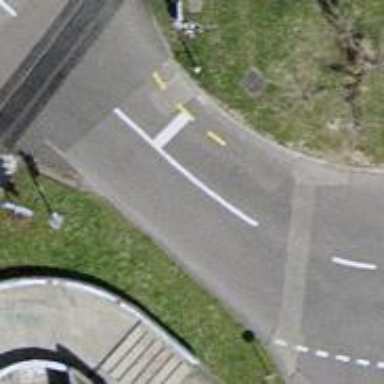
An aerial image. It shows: Road with traffic signals.